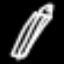
Label: pencil